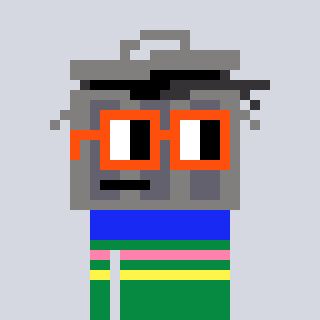
a pixel art character with square orange glasses, a trashcan-shaped head and a green-colored body on a cool background